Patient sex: M
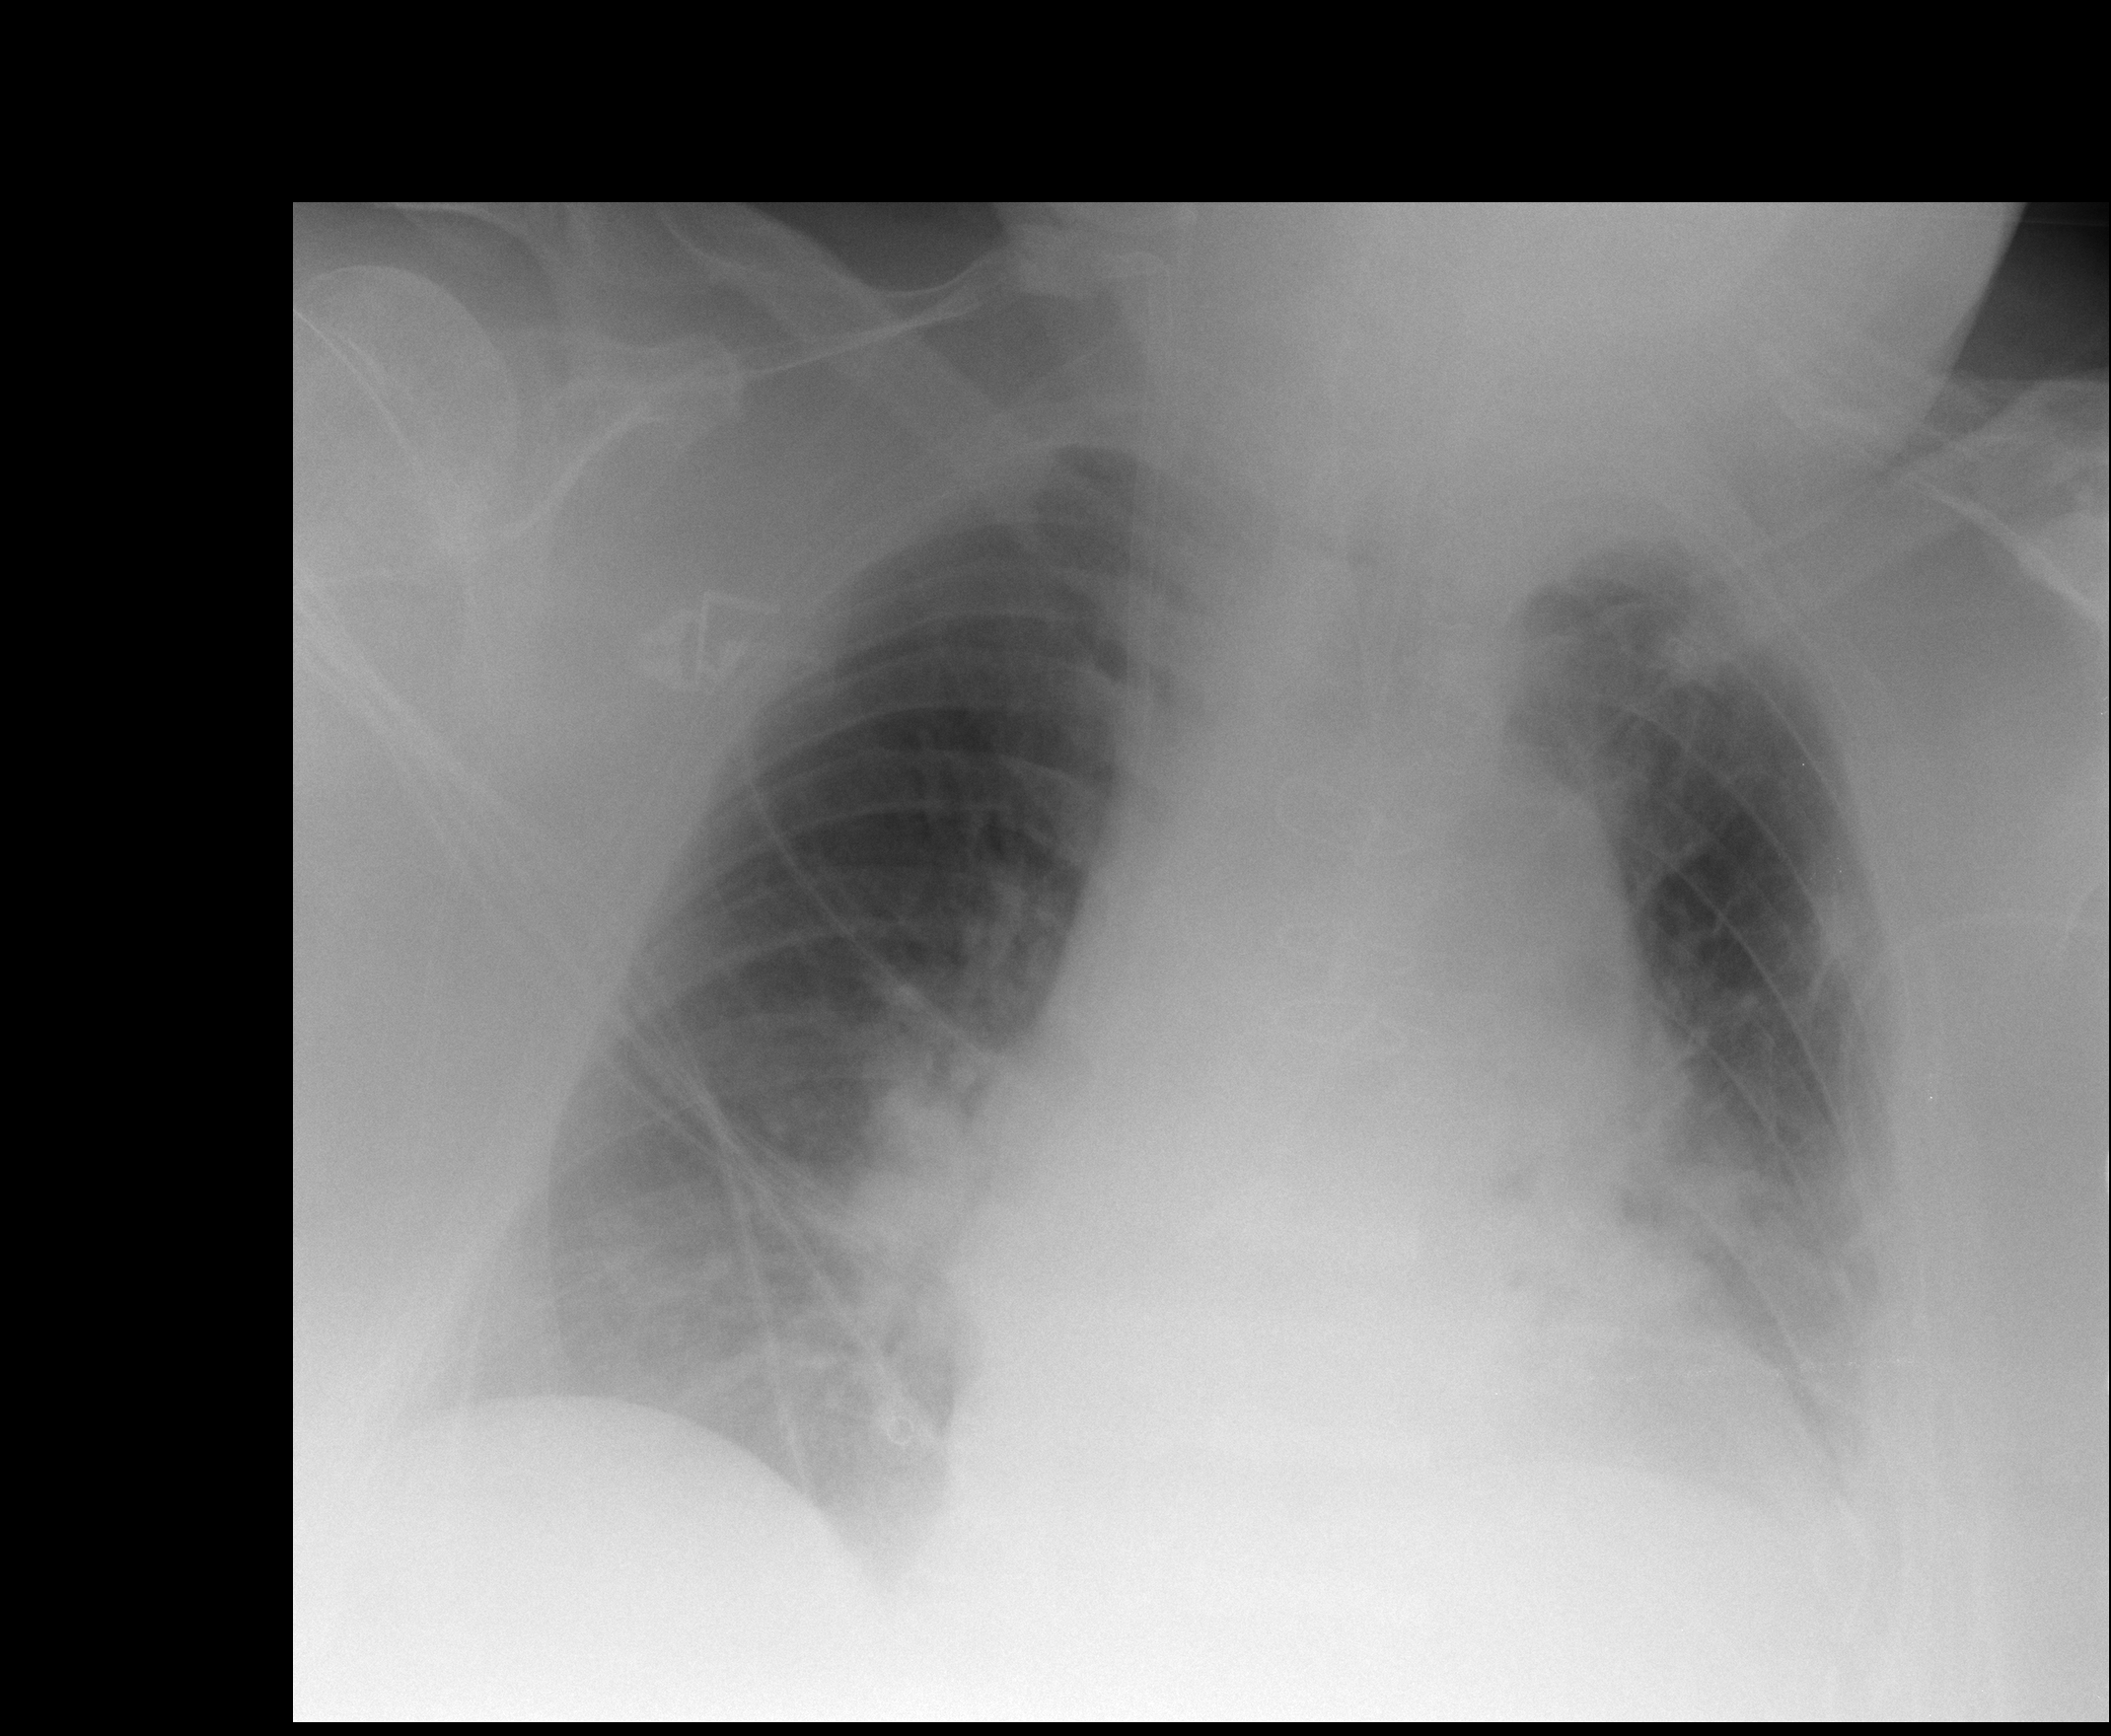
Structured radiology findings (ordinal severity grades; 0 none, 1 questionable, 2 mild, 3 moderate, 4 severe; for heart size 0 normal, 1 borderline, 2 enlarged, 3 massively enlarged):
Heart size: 2
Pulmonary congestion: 2
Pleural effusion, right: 0
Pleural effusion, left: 2
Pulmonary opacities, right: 0
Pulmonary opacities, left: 1
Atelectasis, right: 0
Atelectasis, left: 2